Question:
I want to convert my NA into 0 and other values into 1 without affecting my ID variable
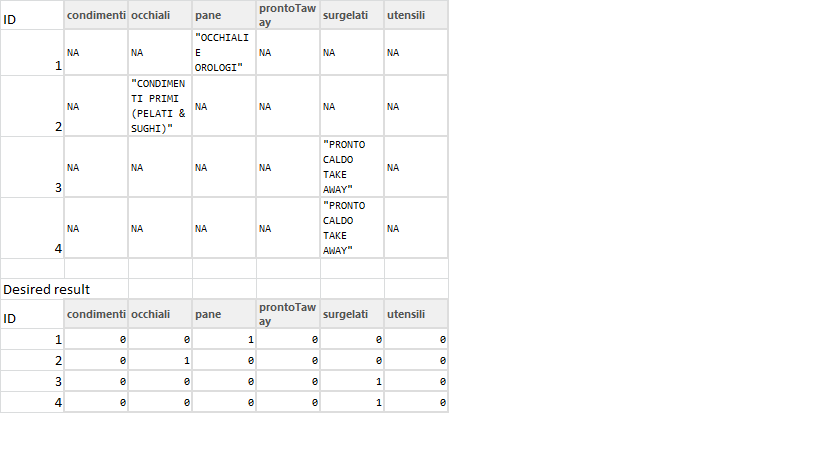
Answer: You can try
'''
df1[-1] <- (!is.na(df1[-1]))+0L
df1
# ID condimenti occhialli pane prontoTaway surgelati utensili
#1 1 0 0 1 0 0 0
#2 2 0 1 0 0 0 0
#3 3 0 0 0 0 1 0
#4 4 0 0 0 0 1 0
'''
Or using 'data.table'
'''
library(data.table)
setDT(df1)
for(j in 2:ncol(df1)){
set(df1, i= NULL, j=j, value= (is.na(df1[[j]]))+0L)
}
'''
Or using 'dplyr'
'''
library(dplyr)
df1 %>%
mutate_each(funs((!is.na(.))+0L), -ID)
'''
data
'''
df1 <- structure(list(ID = 1:4, condimenti = c(NA, NA, NA, NA),
occhialli = c(NA,
"CONDIMENTI PRIMI (PELATI & SUGHI)", NA, NA), pane =
c("OCCHIALI E OROLOGI",
NA, NA, NA), prontoTaway = c(NA, NA, NA, NA), surgelati = c(NA,
NA, "PRONTO CALDO TAKE AWAY", "PRONTO CALDO TAKe AWAY"), utensili = c(NA,
NA, NA, NA)), .Names = c("ID", "condimenti", "occhialli", "pane",
"prontoTaway", "surgelati", "utensili"), row.names = c(NA, -4L
), class = "data.frame")
'''